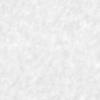
Label: no_change